Question: I have a 'GridView' from which i want to Show the 'GridColumn' on 'Button Click'.

The 'Column' with ''Source'' i want to display on 'Button click' using 'Javascript'.
'''
<asp:TemplateField HeaderText="Source" ItemStyle-Width="50px" ItemStyle-HorizontalAlign="Center"
HeaderStyle-HorizontalAlign="Center">
<ItemTemplate>
<asp:Button ID="BtnSource" runat="server" CausesValidation="false" OnClick='<%# "return SetRowValues("+Eval("ttppcid")+",this.id,"+Eval("Fair")+","+Eval("Good")+","+Eval("Mint")+","+Eval("Poor")+","+Eval("Broken")+")"%>' Text="Source" />
</ItemTemplate>
</asp:TemplateField>
'''
Help Appreciated!
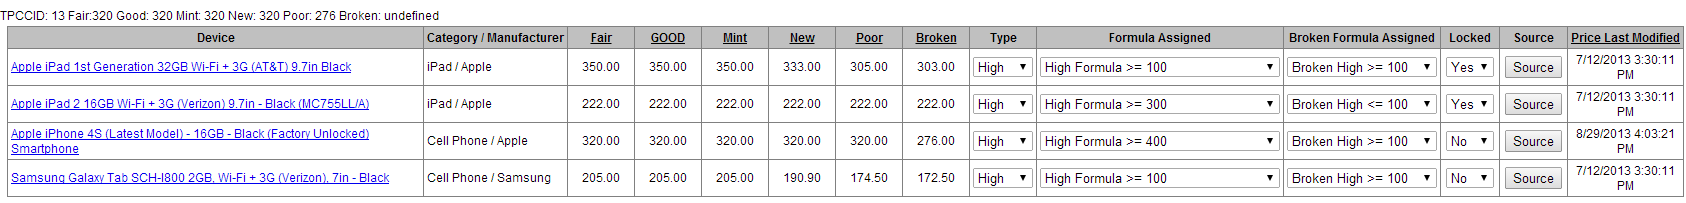
Answer: try this,
Add JavaScript in your page.
'''
<script type="text/javascript">
function hideColumn() {
var gridrows = $("#GridView1 tbody tr");
for (var i = 0; i < gridrows.length; i++) {
gridrows[i].cells[1].style.display = "none";
}
return false;
};
</script>
'''
'cells[1]' instead of you can use your column number.
and call this function on 'OnClientClick="Javascript:return hideColumn();"' event.